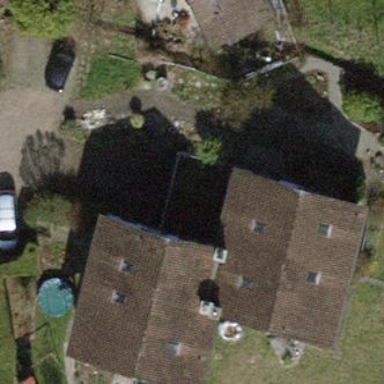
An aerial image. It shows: Semi-detached house.